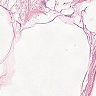
Metastatic tissue present: no